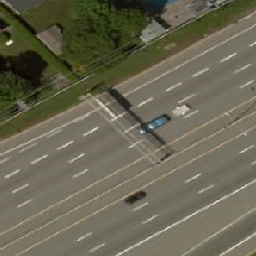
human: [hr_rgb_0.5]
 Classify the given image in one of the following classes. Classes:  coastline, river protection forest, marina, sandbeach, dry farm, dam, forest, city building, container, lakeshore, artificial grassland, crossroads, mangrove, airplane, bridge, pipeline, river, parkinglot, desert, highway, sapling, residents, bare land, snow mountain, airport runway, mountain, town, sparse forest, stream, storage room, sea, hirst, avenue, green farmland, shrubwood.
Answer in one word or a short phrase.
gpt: highway